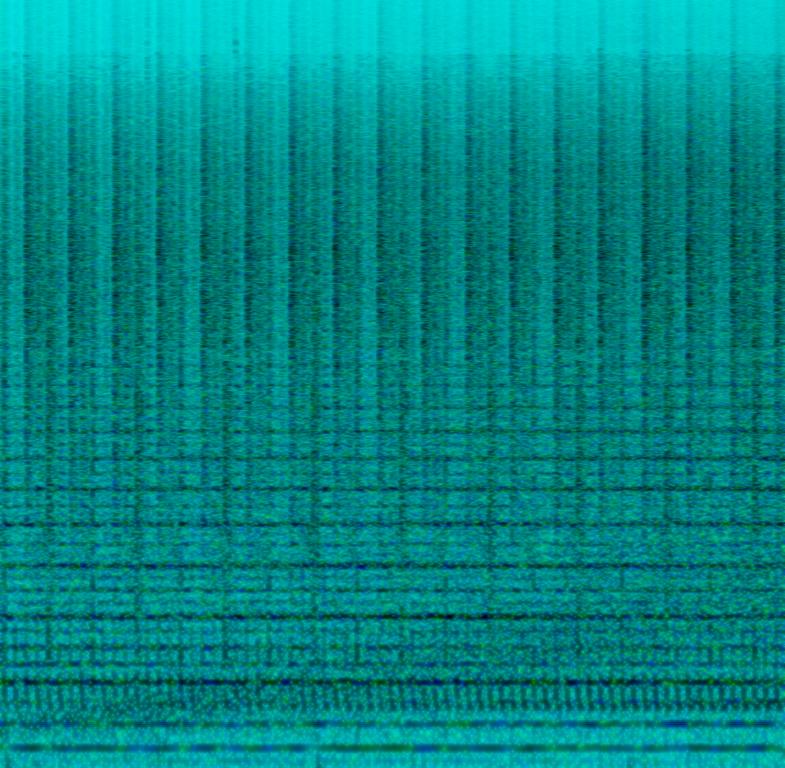
The Electro song features a repetitive synth keys melody playing over snare roll, claps, shimmering open hats, all being affected with a filter modulation, that serves as a build up element. It sounds exciting and energetic.